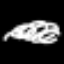
Label: squiggle